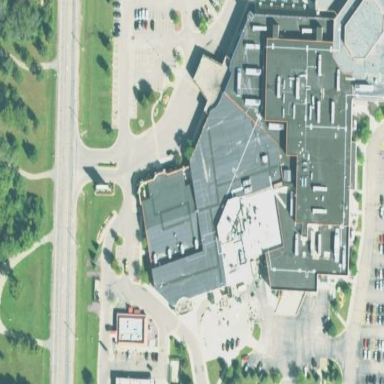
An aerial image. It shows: Commercial building housing casino.